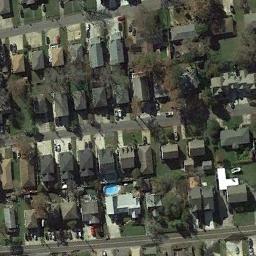
Label: residential